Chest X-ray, PA view. Patient: 48 years old, sex M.
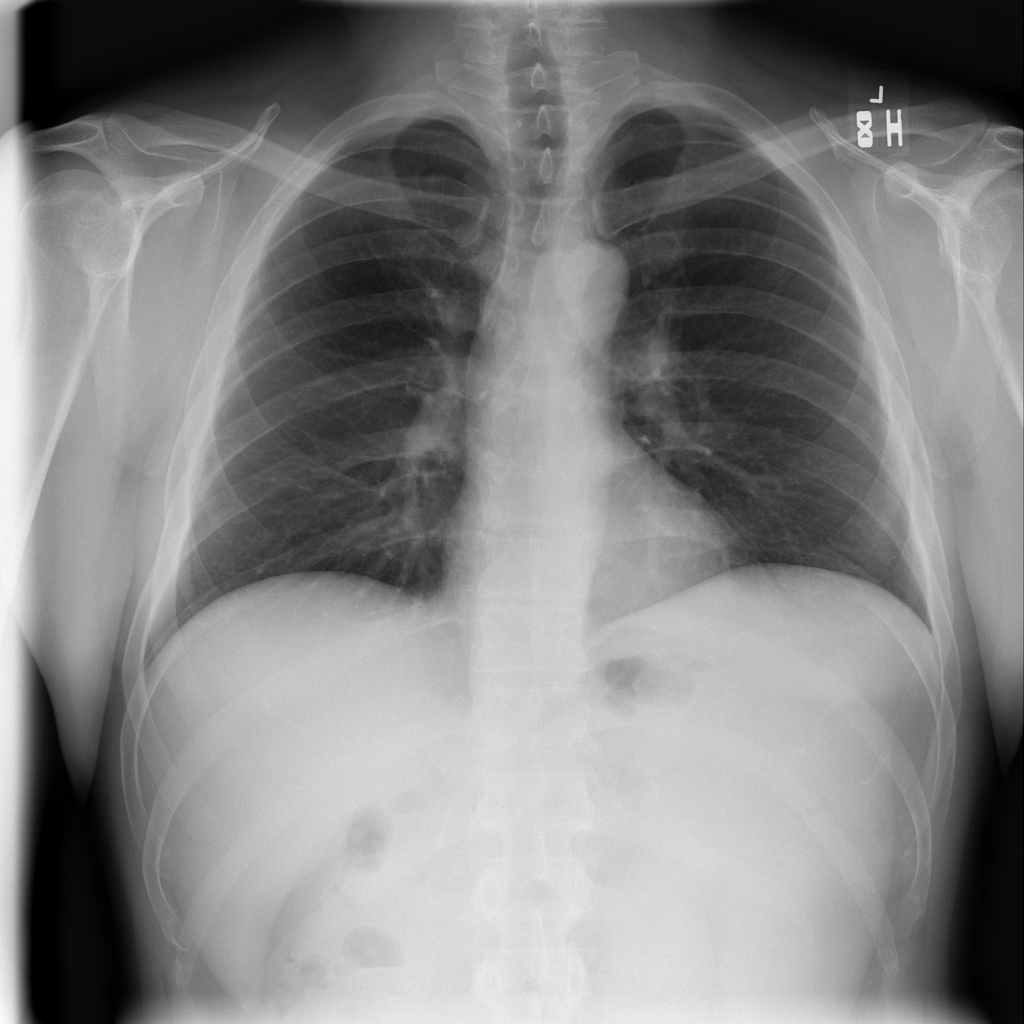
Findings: No Finding